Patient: sex M, age 47
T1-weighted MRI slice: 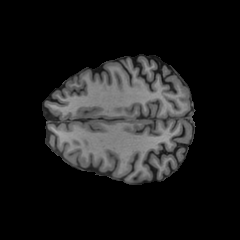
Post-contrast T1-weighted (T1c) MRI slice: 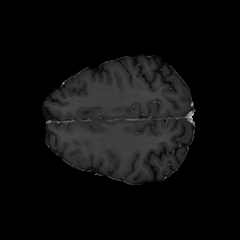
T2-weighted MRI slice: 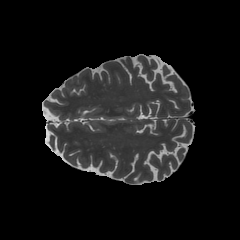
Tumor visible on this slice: no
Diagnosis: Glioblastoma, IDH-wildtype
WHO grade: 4